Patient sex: M
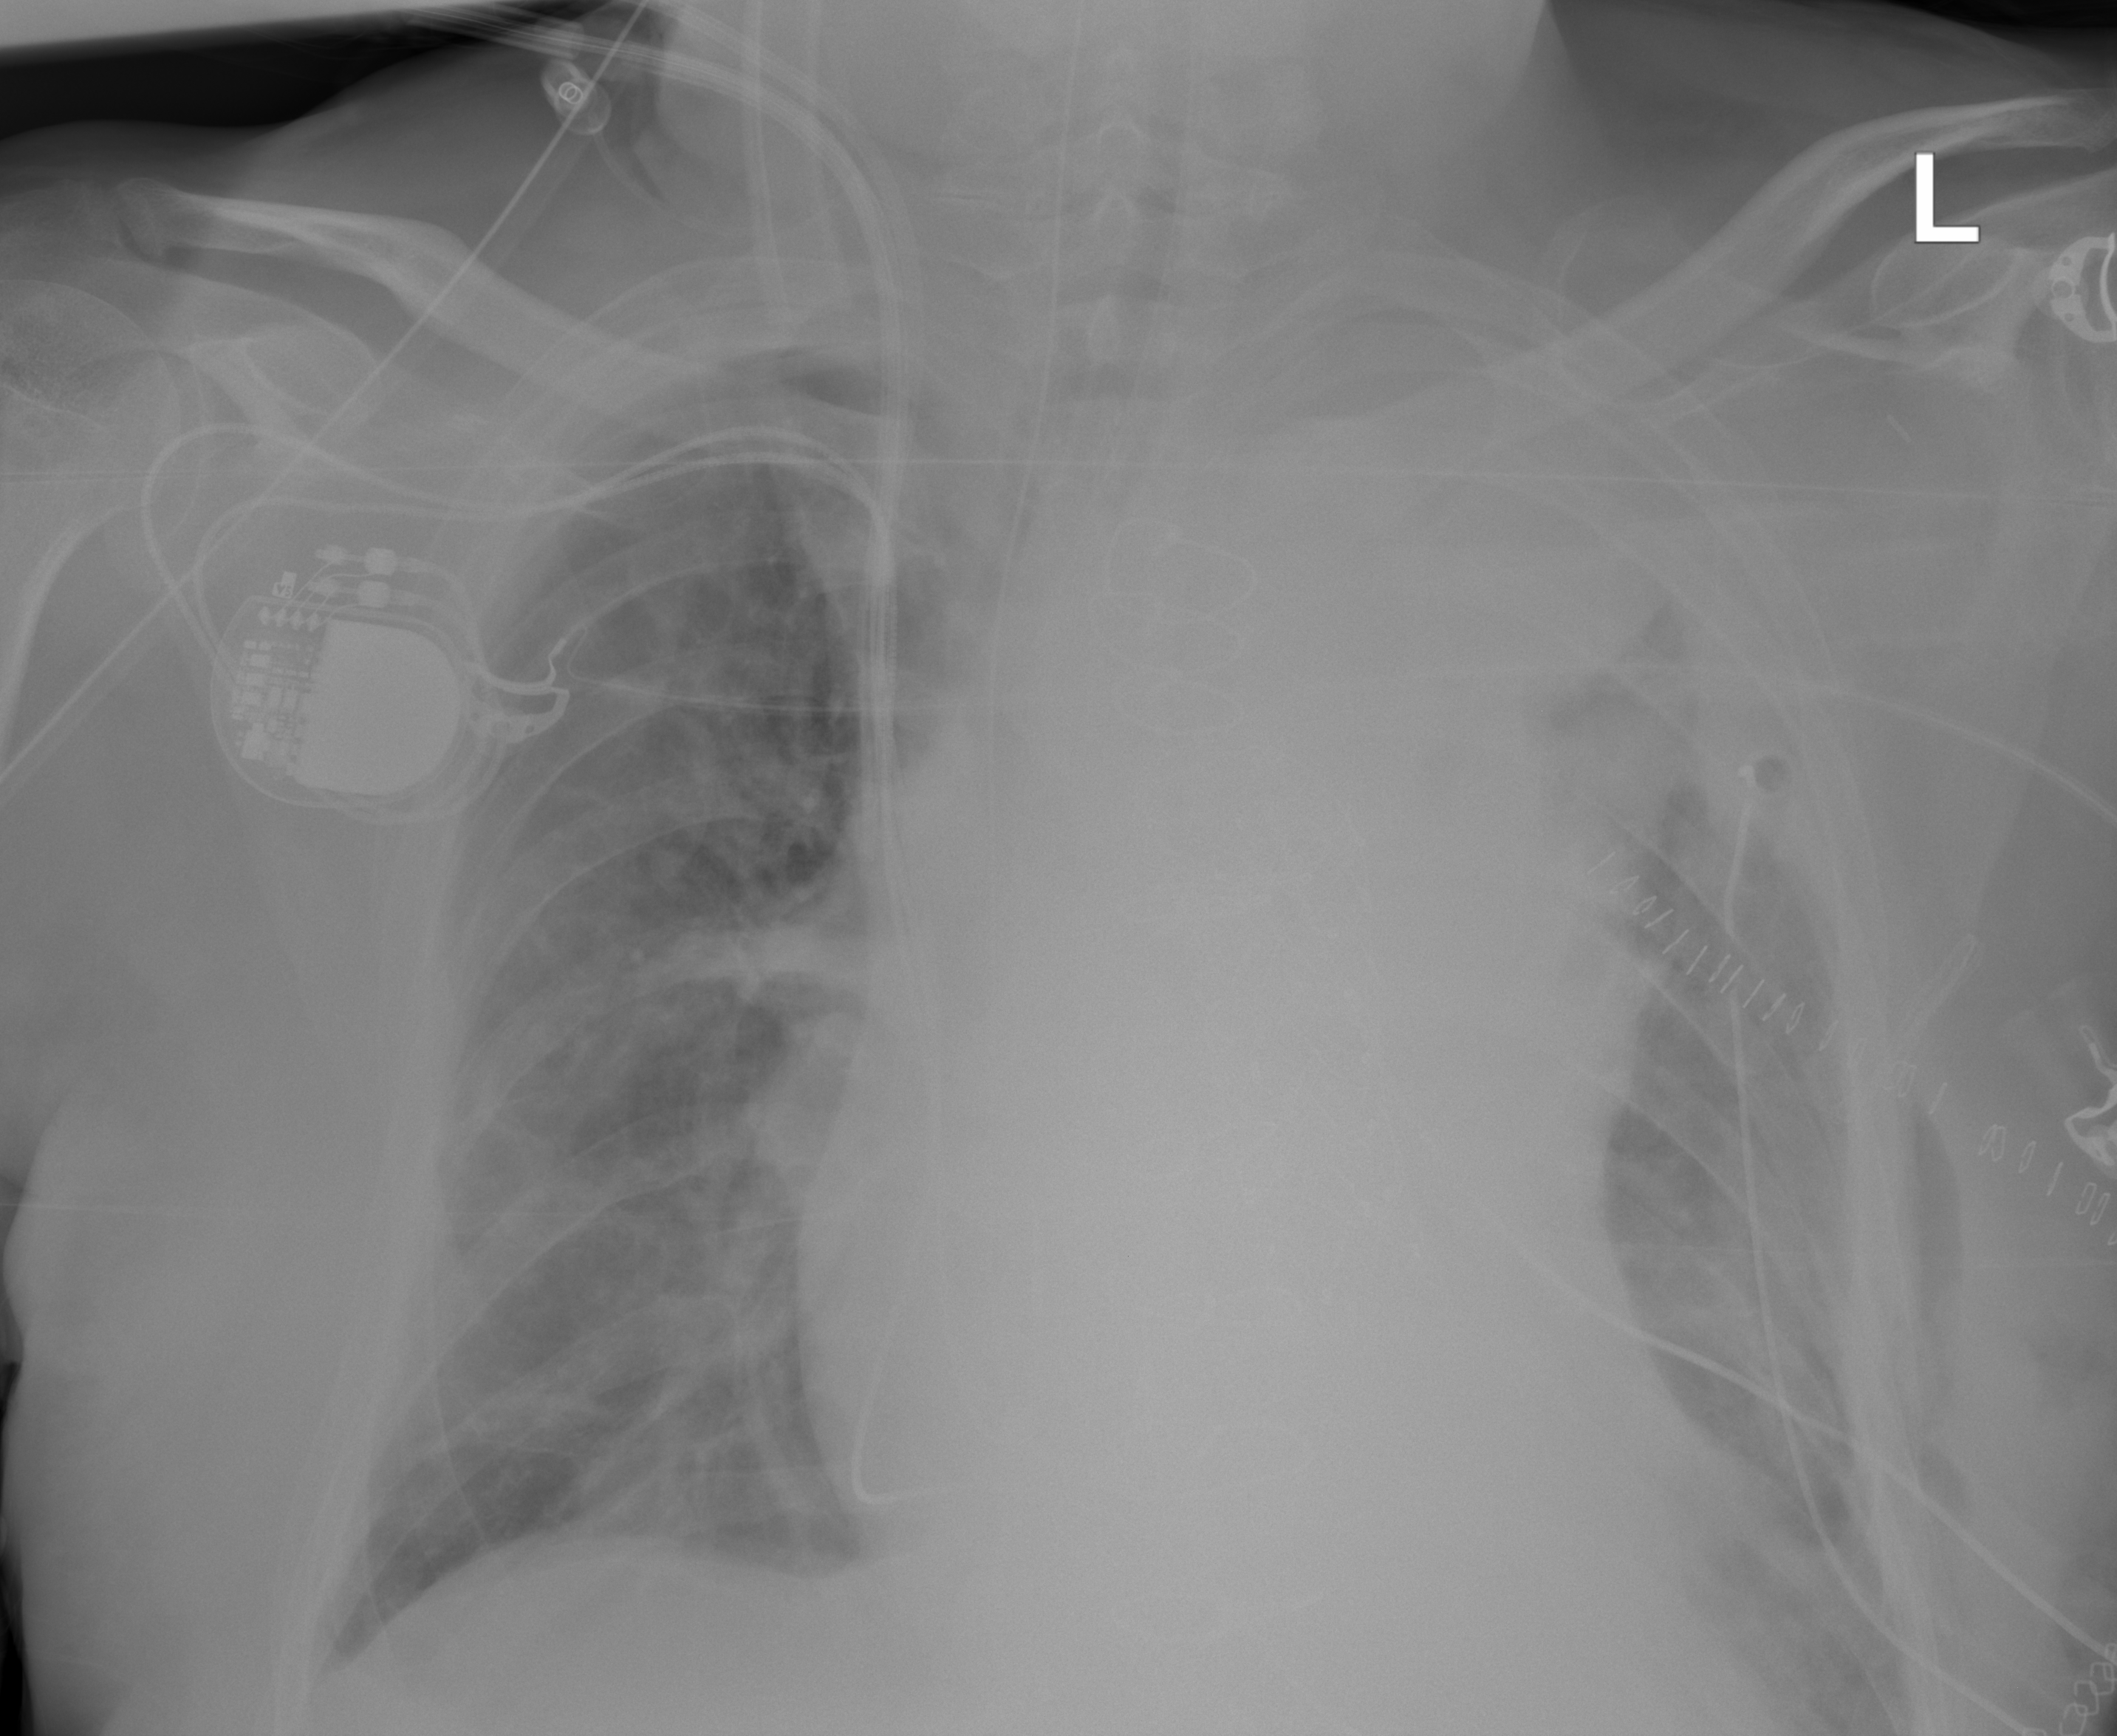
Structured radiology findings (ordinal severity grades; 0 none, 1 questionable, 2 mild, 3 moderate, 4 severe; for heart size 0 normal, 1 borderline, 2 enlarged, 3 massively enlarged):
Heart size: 2
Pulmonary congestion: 2
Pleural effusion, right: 2
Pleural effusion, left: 2
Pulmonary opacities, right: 2
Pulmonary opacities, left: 2
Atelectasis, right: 3
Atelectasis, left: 3